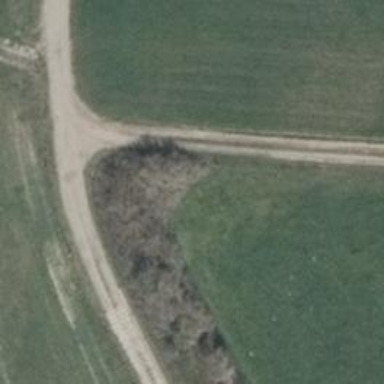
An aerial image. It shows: Track with pebblestone surface. The track is of grade4 tracktype.